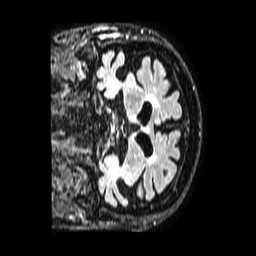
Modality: FLAIR
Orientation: coronal
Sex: male
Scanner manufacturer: philips
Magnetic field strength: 1.5 T
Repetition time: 4.8 s
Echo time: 0.3 s